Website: bh-photo
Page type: receipt
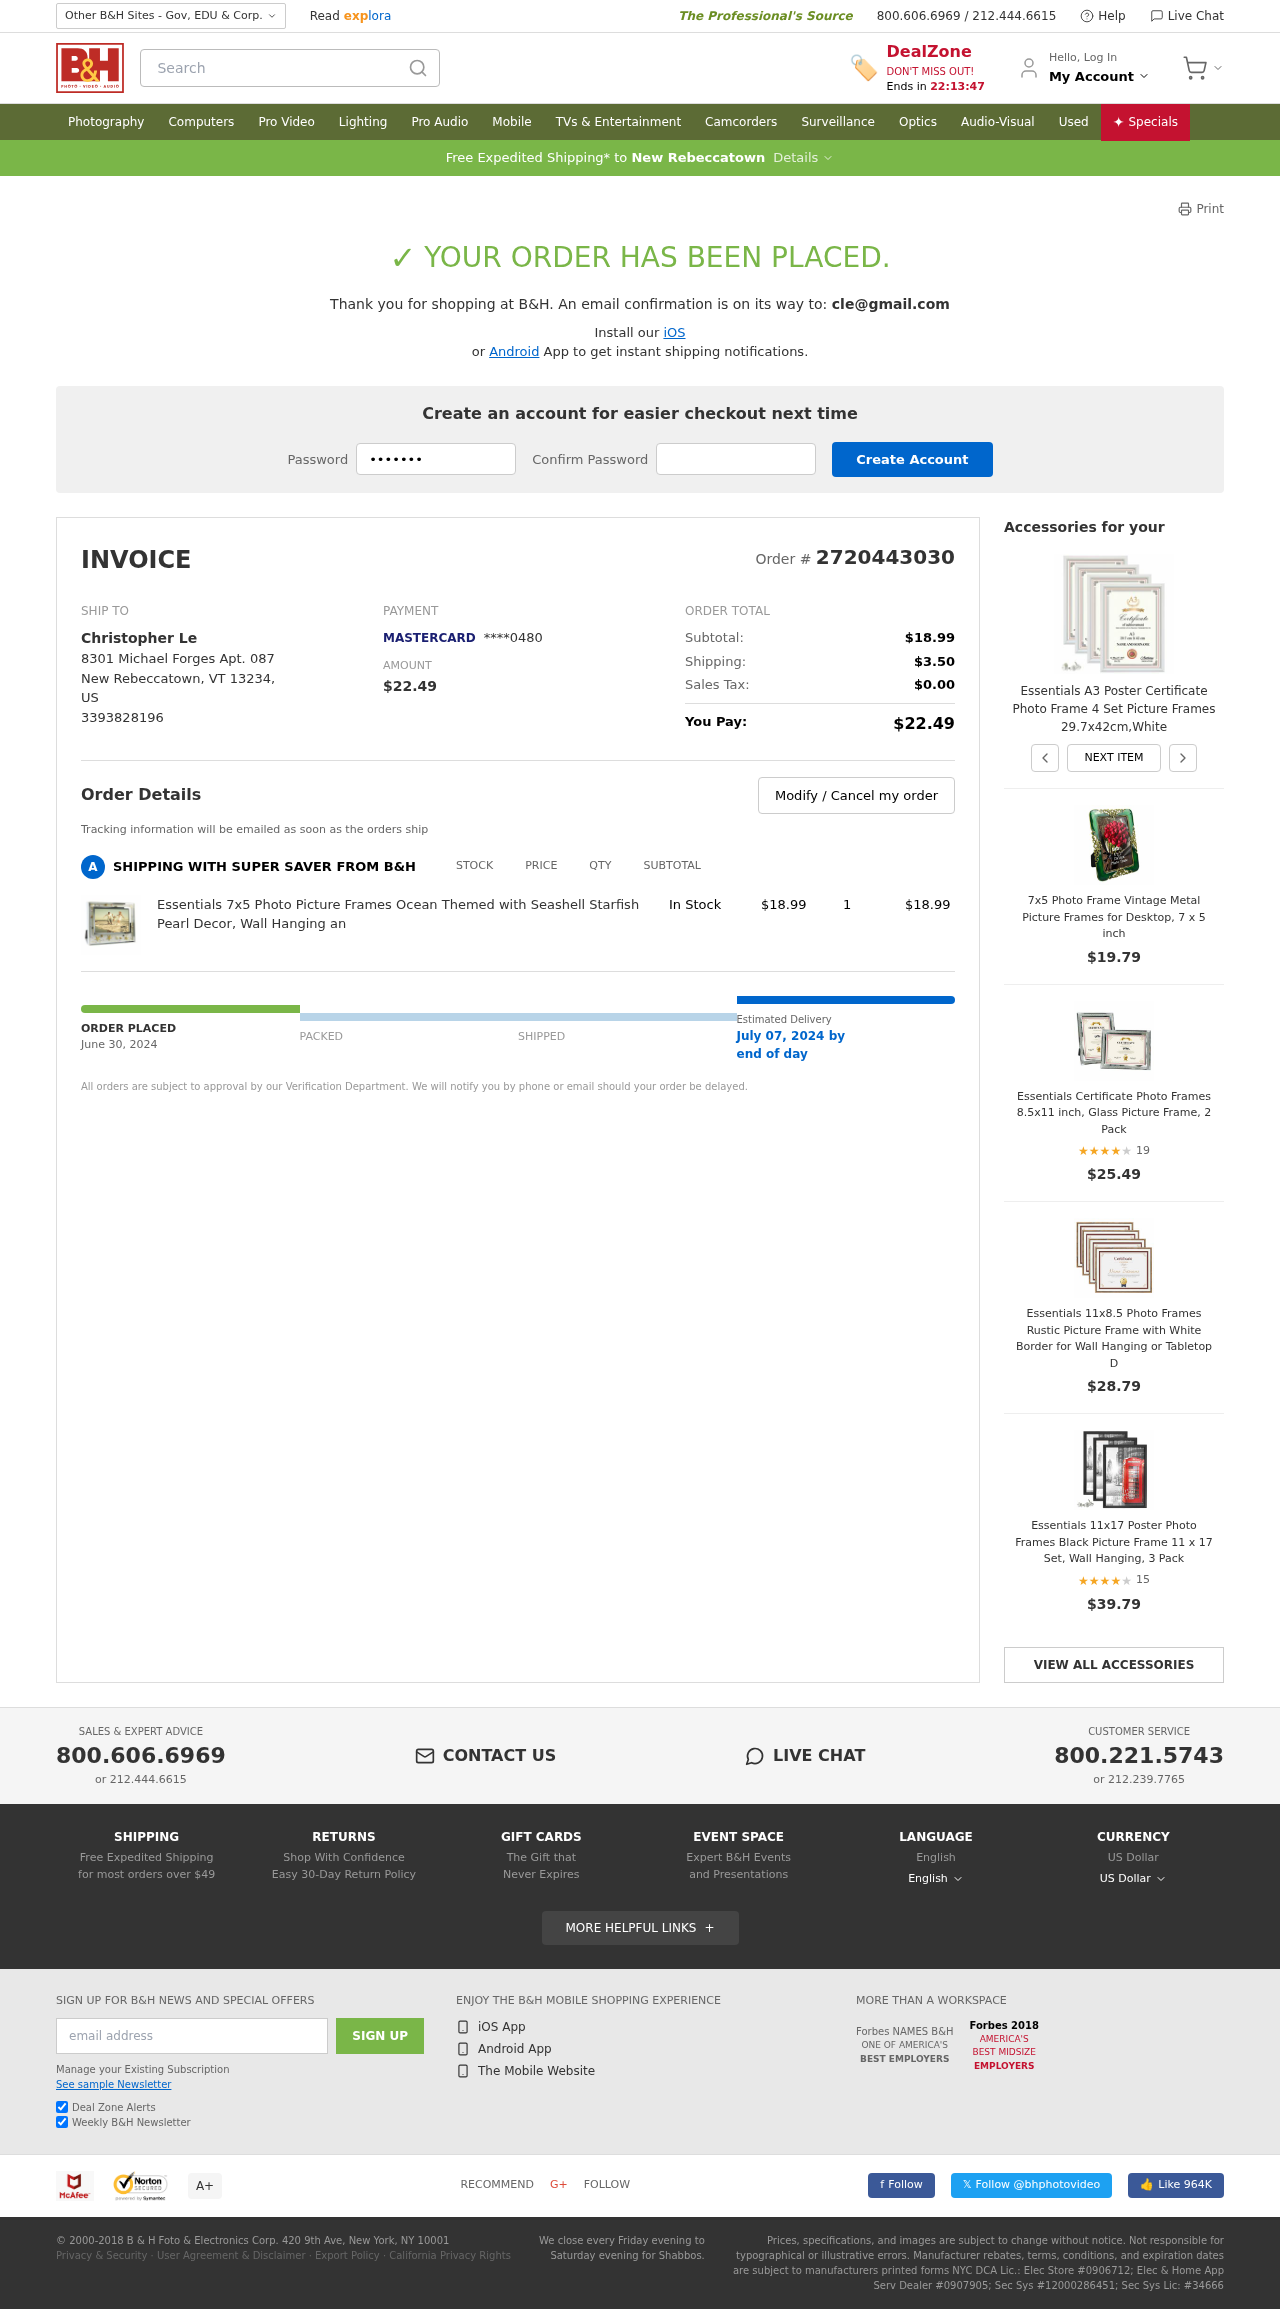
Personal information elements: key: PII_CARD_LAST4
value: ****0480
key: PII_CARD_TYPE
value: MASTERCARD
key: PII_CITY
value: New Rebeccatown
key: PII_COUNTRY_CODE
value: US
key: PII_EMAIL
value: cle@gmail.com
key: PII_FULLNAME
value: Christopher Le
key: PII_PHONE
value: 3393828196
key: PII_POSTCODE
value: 13234
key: PII_STATE_ABBR
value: VT
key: PII_STREET
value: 8301 Michael Forges Apt. 087
Product elements: key: PRODUCT1_NAME
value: Essentials 7x5 Photo Picture Frames Ocean Themed with Seashell Starfish Pearl Decor, Wall Hanging an
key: PRODUCT1_PRICE
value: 18.99
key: PRODUCT1_QUANTITY
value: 1
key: PRODUCT2_NAME
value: Essentials A3 Poster Certificate Photo Frame 4 Set Picture Frames 29.7x42cm,White
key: PRODUCT3_NAME
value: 7x5 Photo Frame Vintage Metal Picture Frames for Desktop, 7 x 5 inch
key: PRODUCT3_PRICE
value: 19.79
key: PRODUCT4_NAME
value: Essentials Certificate Photo Frames 8.5x11 inch, Glass Picture Frame, 2 Pack
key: PRODUCT4_NUM_RATINGS
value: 19
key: PRODUCT4_PRICE
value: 25.49
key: PRODUCT4_RATING
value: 4.1
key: PRODUCT5_NAME
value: Essentials 11x8.5 Photo Frames Rustic Picture Frame with White Border for Wall Hanging or Tabletop D
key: PRODUCT5_PRICE
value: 28.79
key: PRODUCT6_NAME
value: Essentials 11x17 Poster Photo Frames Black Picture Frame 11 x 17 Set, Wall Hanging, 3 Pack
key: PRODUCT6_NUM_RATINGS
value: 15
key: PRODUCT6_PRICE
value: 39.79
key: PRODUCT6_RATING
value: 4
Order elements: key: ORDER_ID
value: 2720443030
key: ORDER_TOTAL
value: $22.49
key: ORDER_SUBTOTAL
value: $18.99
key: ORDER_SHIPPING_COST
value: $3.50
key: ORDER_TAX
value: $0.00
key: ORDER_DATE
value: June 30, 2024
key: ORDER_DELIVERY_DATE
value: July 07, 2024 by
Search elements: key: HEADER_SEARCH
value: Search